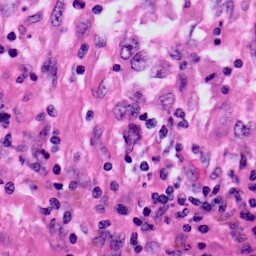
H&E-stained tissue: Skin